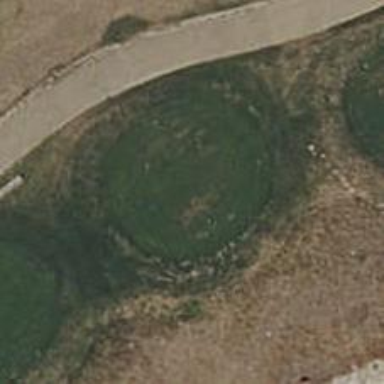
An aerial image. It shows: Golf tee.